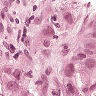
Metastatic tissue present: yes